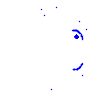
Particle: proton